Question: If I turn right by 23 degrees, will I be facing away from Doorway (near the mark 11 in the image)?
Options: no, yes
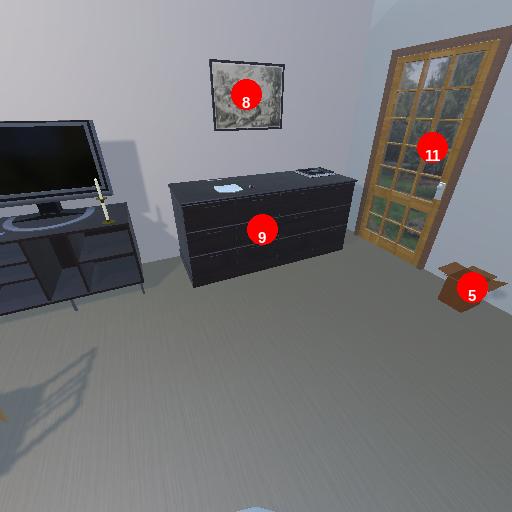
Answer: no